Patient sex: F
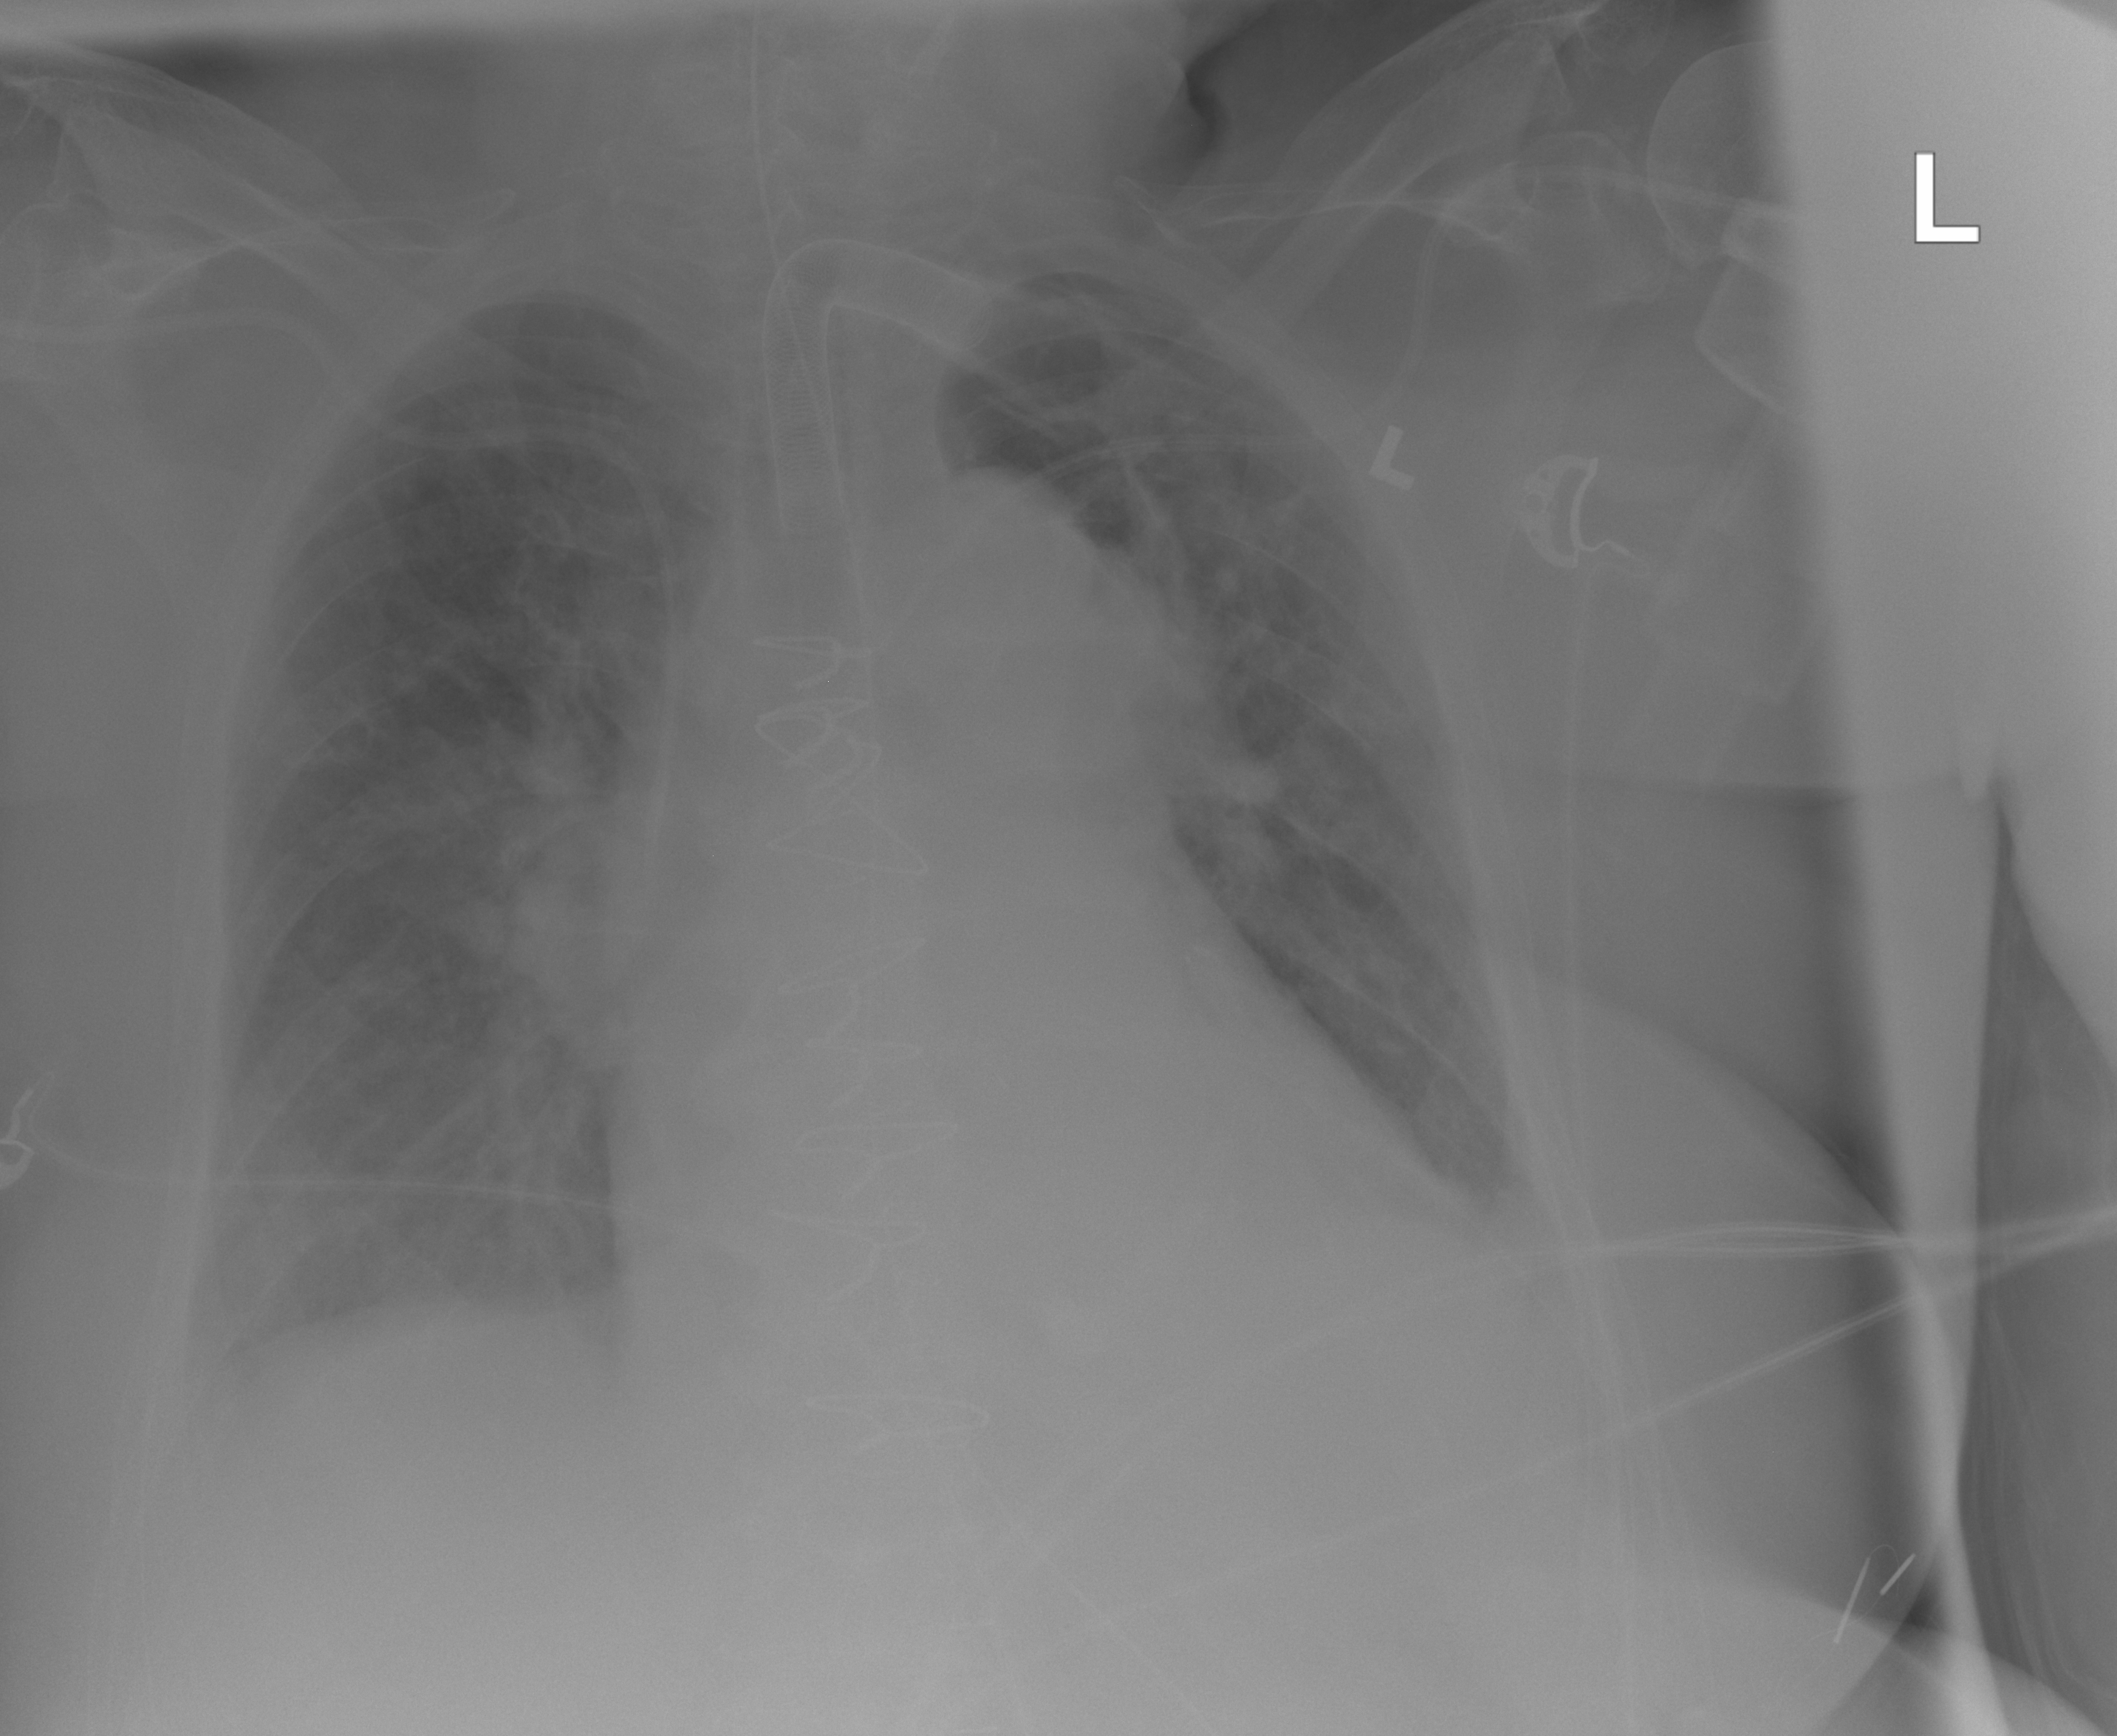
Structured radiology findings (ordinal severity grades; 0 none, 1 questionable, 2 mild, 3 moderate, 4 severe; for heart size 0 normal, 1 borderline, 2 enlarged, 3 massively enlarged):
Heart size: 2
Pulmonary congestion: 2
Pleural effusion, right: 0
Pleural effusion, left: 2
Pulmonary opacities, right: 1
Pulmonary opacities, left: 0
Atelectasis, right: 2
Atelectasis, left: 2